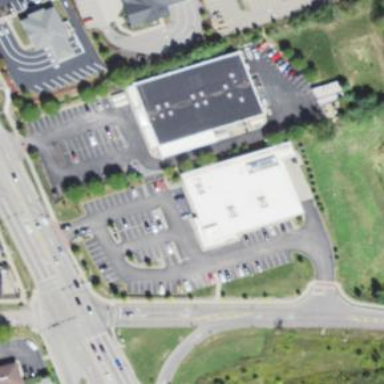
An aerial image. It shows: Retail building housing supermarket.